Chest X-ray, PA view. Patient: 27 years old, sex M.
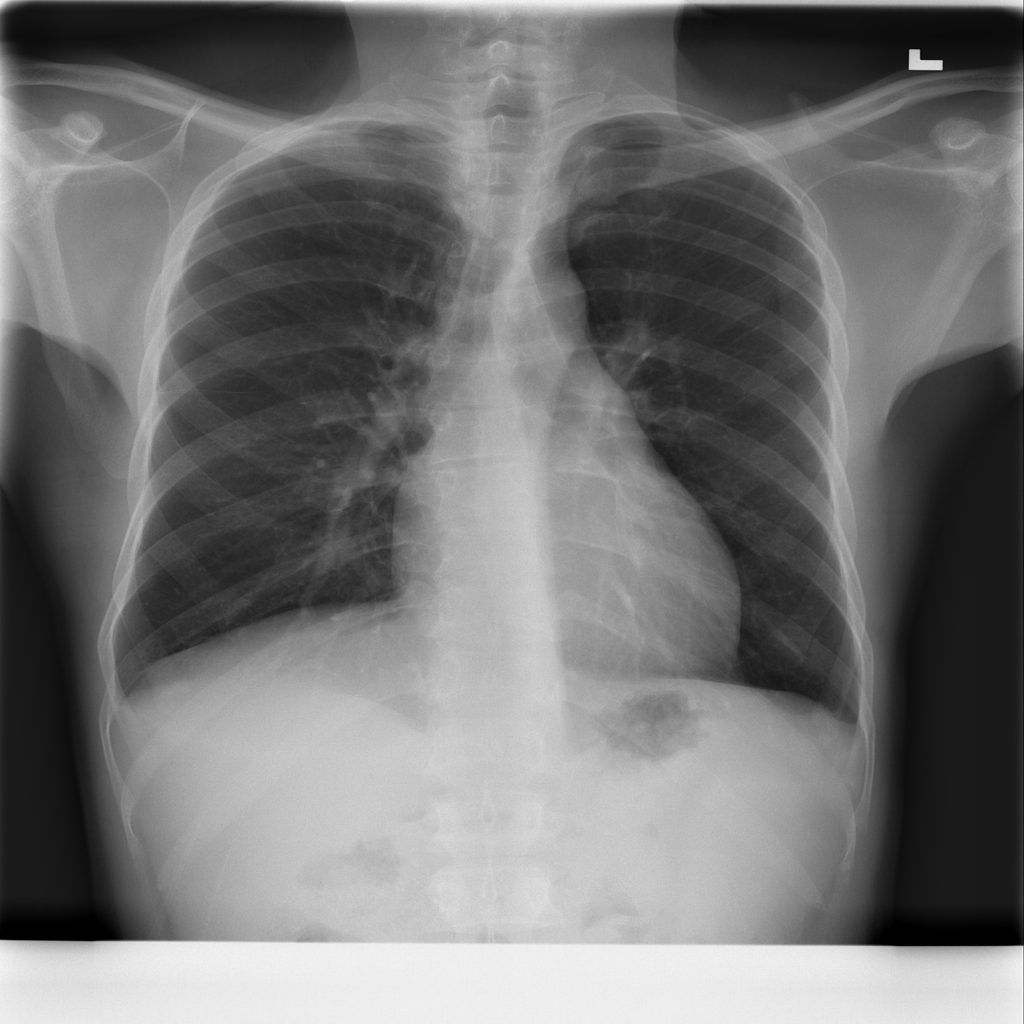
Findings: No Finding